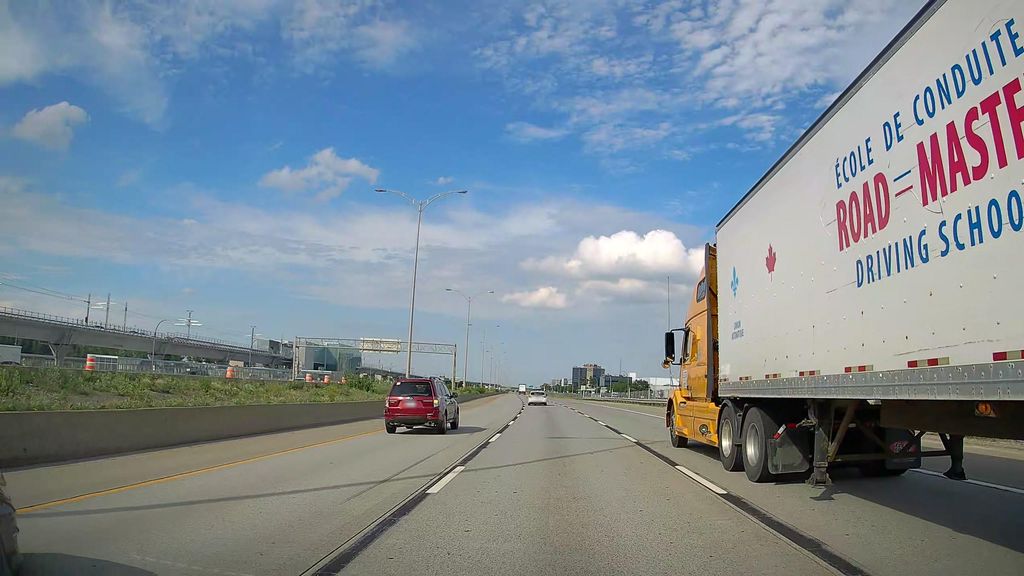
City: montreal